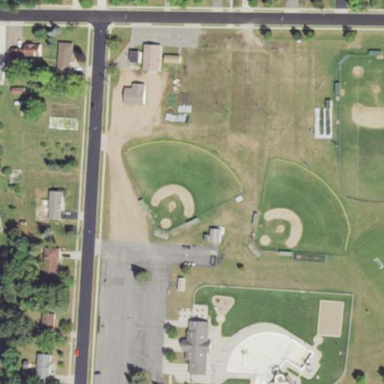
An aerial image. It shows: Baseball pitch for leisure and sports activities.